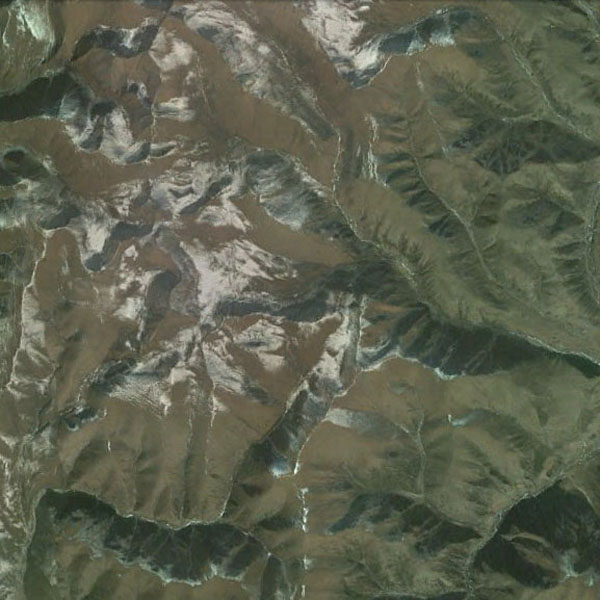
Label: Mountain